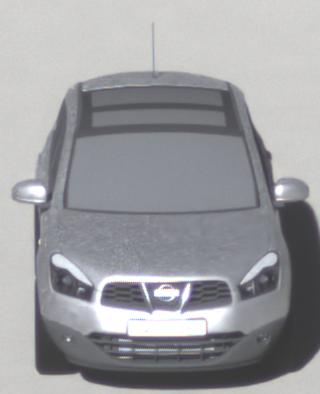
Make: Nissan
Model: Qashqai 1.6
Detailed model: Qashqai (J10)
Model produced from: 2010/03
Model produced until: 2010/08
Doors: 5
Color: white
Road condition: dry road
Daytime: morning or afternoon
Contrast: high contrast